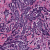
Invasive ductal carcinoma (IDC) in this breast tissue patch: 1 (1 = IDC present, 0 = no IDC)